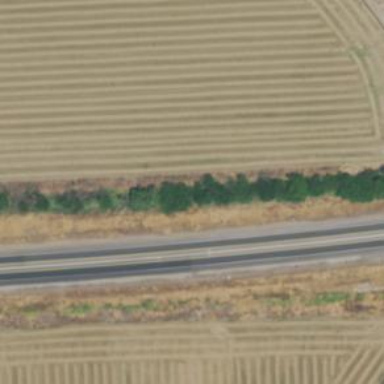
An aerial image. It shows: Asphalt road classified as trunk highway.